Question: This is my 'PROMPT' configuration in zsh:
'''
PROMPT=$'
%{$purple%}%n%{$reset_color%} at %{$orange%}%m%{$reset_color%} in %{$limegreen%}%~%{$reset_color%} $vcs_info_msg_0_
$ '
'''
And this is how my zsh displays

At first I just want to get the 'master**' string for other use, then I searched for how zsh got it, and found that the message was generated by zsh's 'vcs_info' package, and was stored in '$vcs_info_msg_0_', but as the screenshot shows, the echo result of that variable was very strange. Why did this happen, and how can I just get the git information ('master**' with color) of a repository folder?
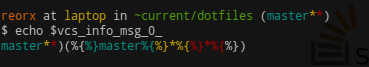
Answer: That's because the variable is only to be used in prompts, nowhere else. The strange things you see are special control sequences that are interpreted by ZSH when rendering the prompt.